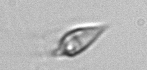
Label: Oxytoxum